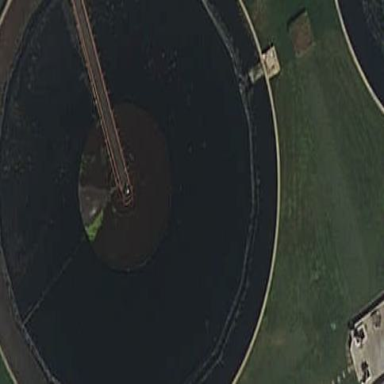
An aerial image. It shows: Image of wastewater.